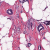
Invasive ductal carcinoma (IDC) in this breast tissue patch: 0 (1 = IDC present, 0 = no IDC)